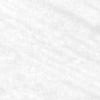
Label: change